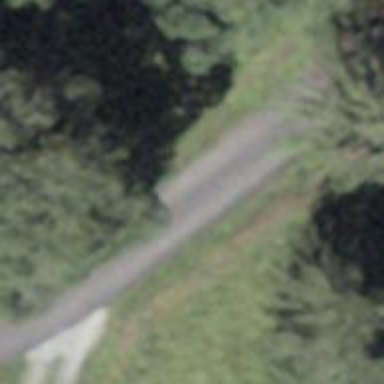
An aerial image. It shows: Unclassified road.